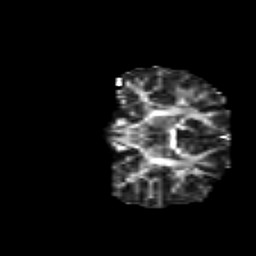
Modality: FA
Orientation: coronal
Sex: female
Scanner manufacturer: siemens
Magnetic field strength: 3 T
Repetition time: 5 s
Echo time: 0.071 s